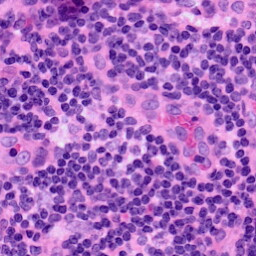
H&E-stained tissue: LymphNode